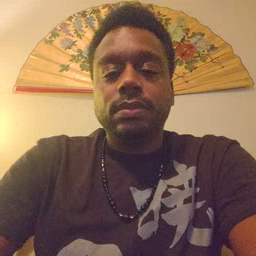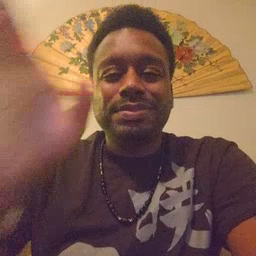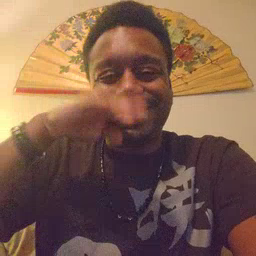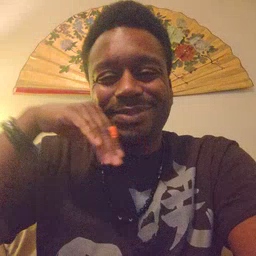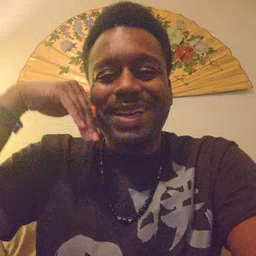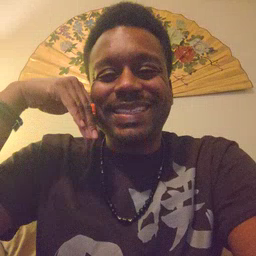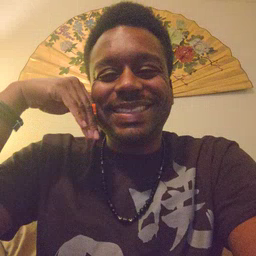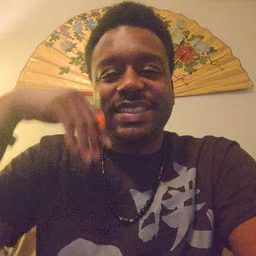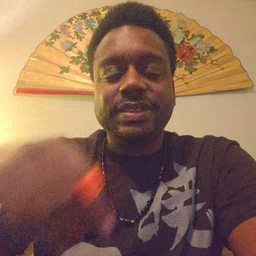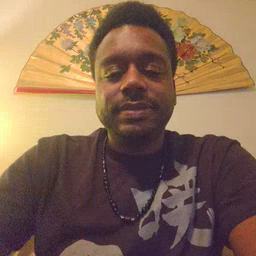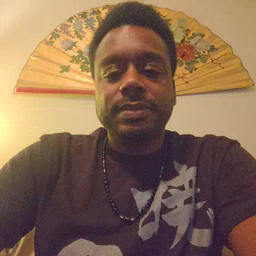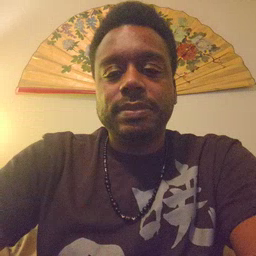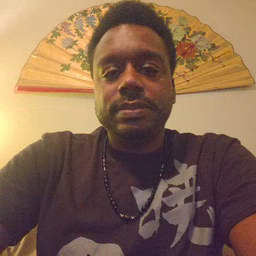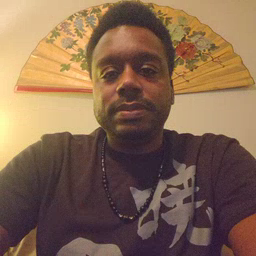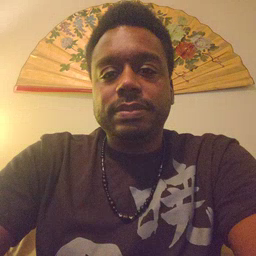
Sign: smile